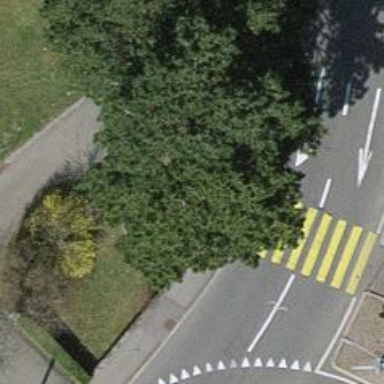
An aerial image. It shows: Kerb barrier.